Question: Please see below image:

As you can see, I added a 'mkpolyline' to my 'mkmapview' but because the route is to big so part of the route has been move behind the other subviews.
I want to make a change so that for all times, the positions of the poly-line be at bottom half of the map view(at below of the 'uitable' that shows step instructions). Is it possible?
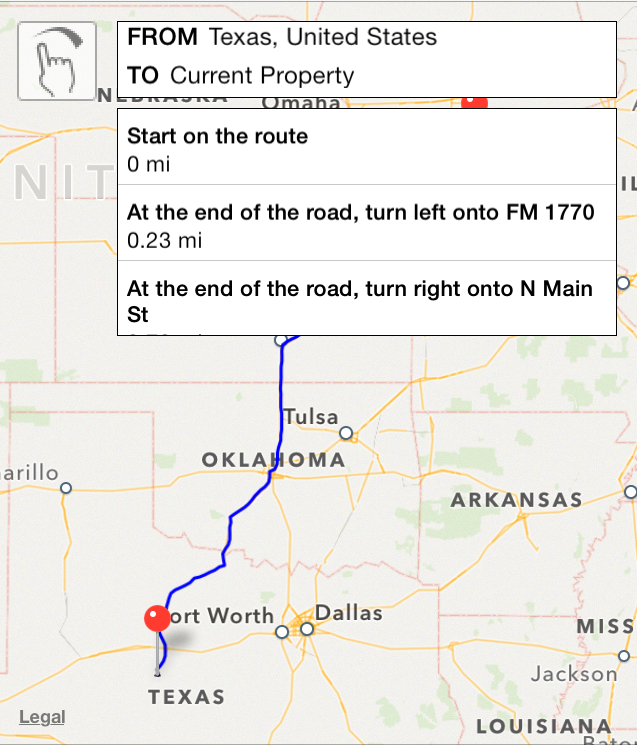
Answer: You need to zoom the map view out in order to have the route displayed below the route text view(s). There are 2 ways to do that generally:
1. Determine the new MKCoordinateRegion (or MKMapRect), which is the bounds of your route with extra padding space above
2. Change the MKMapView frame such that it sits below the route text views and maintain a region which fits the route
Option 2 is easier, but has a different visual effect. Option 1 requires you to pad the display area while maintaining the route display area.
For option 1, use the fact that you already zoom the map to the route and manipulate the 'visibleMapRect'. Try:
'''
MKMapRect visibleMapRect = map.visibleMapRect;
visibleMapRect.origin.y = visibleMapRect.size.height;
visibleMapRect.size.height *= 2;
map.visibleMapRect = visibleMapRect;
'''